Question: Every time I open a file in vim, :95;c is always pre-typed. I'm not sure why this has started happened lately. Here is a link to my .vimrc: <URL>

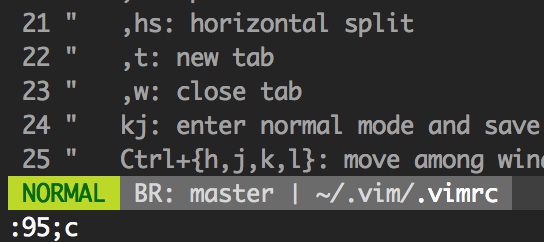
Answer: Found the offending lines in your vimrc.
'''
" remove search highlighting with esc
nnoremap <silent> <esc> :noh<CR><esc>
'''
and
'''
" ; is better than :, and kj is better than ctrl-c
nnoremap ; :
'''
If you remove the first one the behavior goes away. You can keep the second one.
The reason this happens is that vim is trying to use an ANSI escape code to color something. Well the first part of an escape code is escape. It seems that vim consumes its own escape code when it is trying to color something.
An example escape code from wikipedia is '\x1b[30;1m'. '\x' is escape. From here escape gets caught by vim and interpreted. After that the rest of the character are like its typed normally. Then the ';' gets caught and gets reinterpreted as ':' and then '1m' appears on the command line.
I think something similar happened with your vim except with a different escape code.
---
If you want to reproduce it your self you can use the following vimrc file. And run it with 'vim -u'
'''
set nocompatible
nnoremap ; :
nnoremap <silent> <esc> :noh<CR><esc>
'''